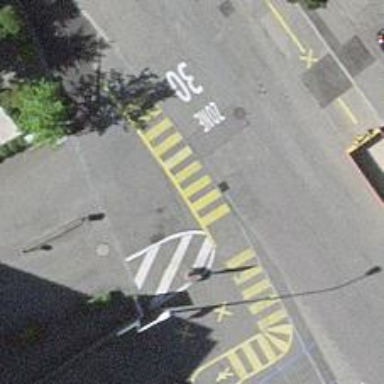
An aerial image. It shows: Uncontrolled zebra crossing with zebra markings.